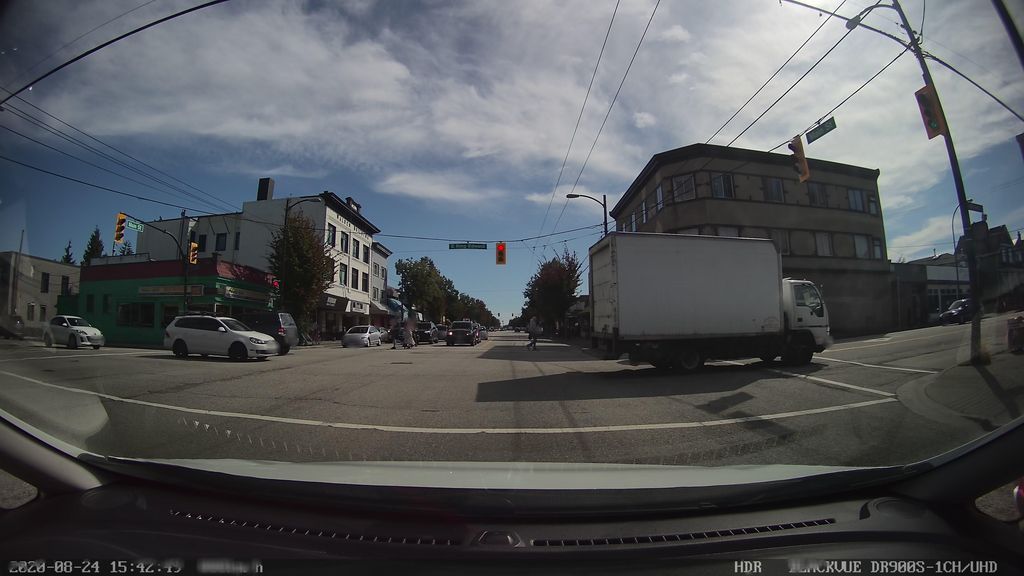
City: vancouver